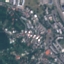
Land use / land cover: Residential